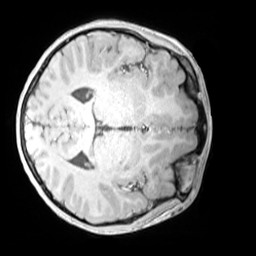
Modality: MP2RAGE
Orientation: axial
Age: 9
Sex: male
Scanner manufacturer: siemens
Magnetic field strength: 3 T
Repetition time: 4 s
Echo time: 0.00303 s